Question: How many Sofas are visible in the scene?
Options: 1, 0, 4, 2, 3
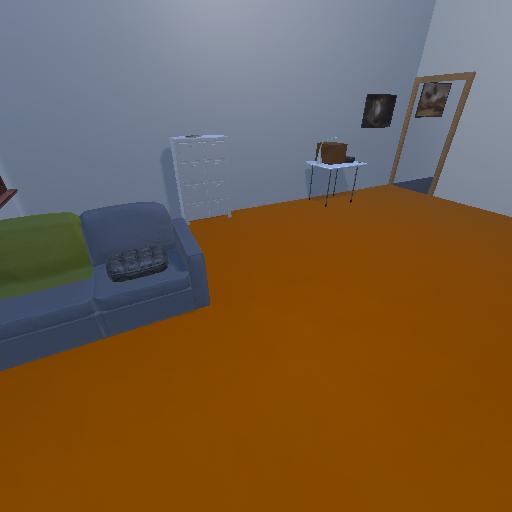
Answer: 1